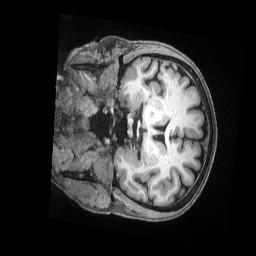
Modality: T1w
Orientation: coronal
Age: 53
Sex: female
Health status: ill
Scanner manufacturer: siemens
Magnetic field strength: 3 T
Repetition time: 2.5 s
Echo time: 0.00181 s